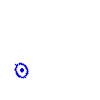
Particle: proton